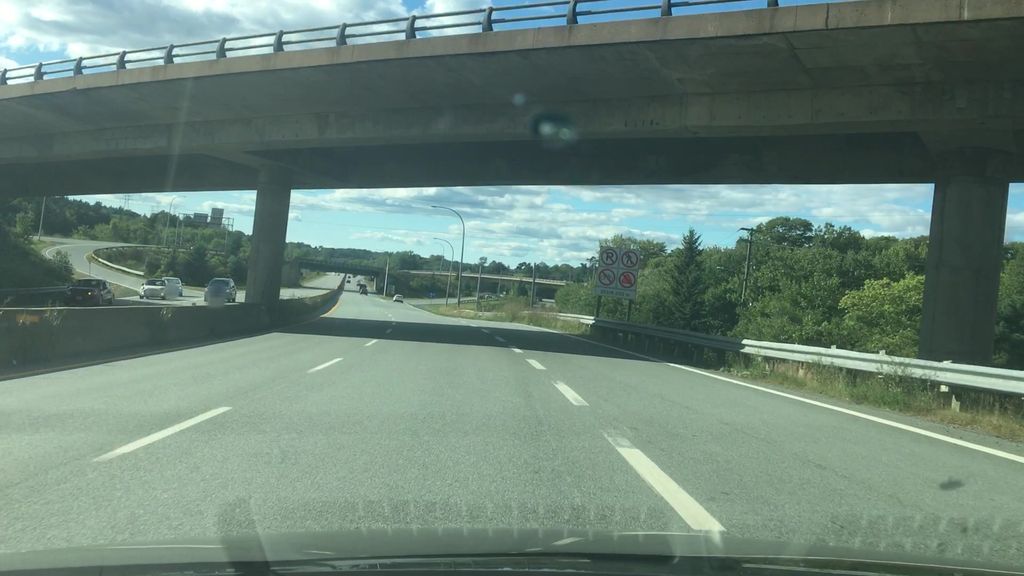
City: halifax